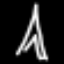
Label: The Eiffel Tower